Aerial crown-view tile of a tropical tree (Barro Colorado Island, Panama), acquired 20240716:
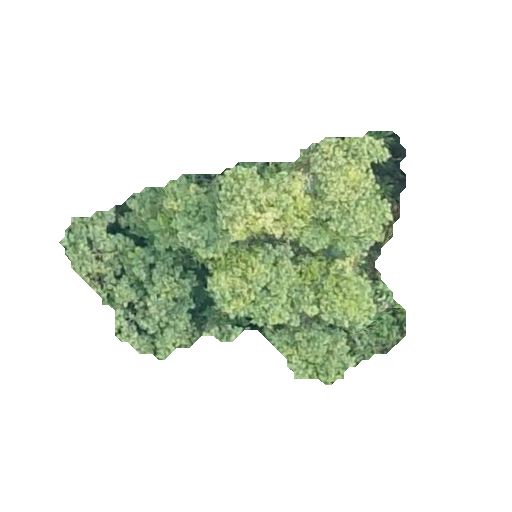
Species: Luehea seemannii
GBIF accepted scientific name: Luehea seemannii
Crown area: 88.241 m²